Question: I'm trying to change the background and foreground/font color of the black/blue header bar in Nokia Asha.

I'm using the Nokia SDK 2.0 for Java and the Nokia Asha's LWUIT version. However, form.getTitleArea() and form.getTitleStyle() seem not to work as I'm not getting any changes when I use them to set the fgColor and the bgColor.
How can I change it?
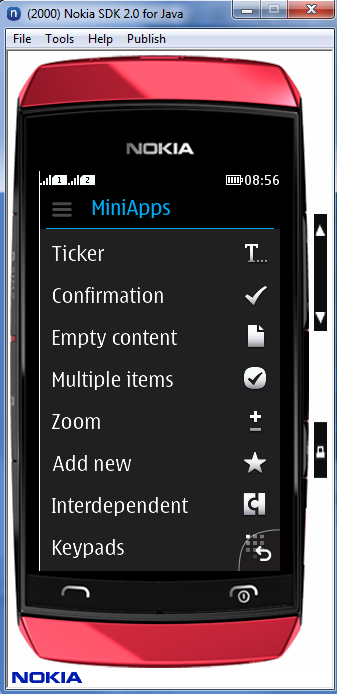
Answer: The standard color in the title bar is defined by the color selected in the settings options of the device. You can't change it from code. If you need to create a custom header, you can hide the default title bar and create some component which act like a header.